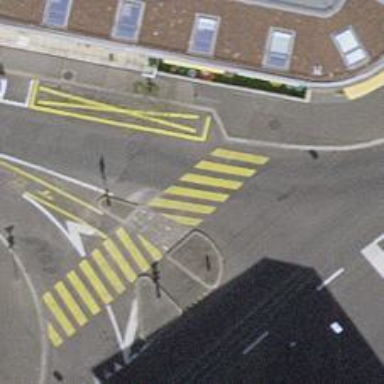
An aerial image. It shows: Uncontrolled crossing with central island on the road.